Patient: sex M, age 67
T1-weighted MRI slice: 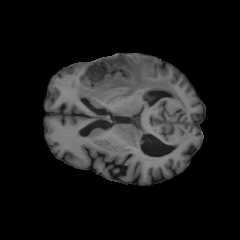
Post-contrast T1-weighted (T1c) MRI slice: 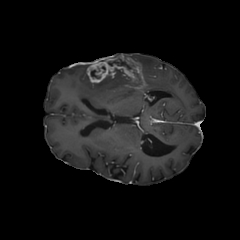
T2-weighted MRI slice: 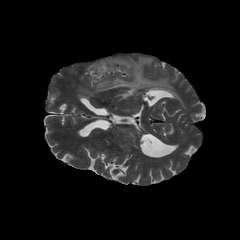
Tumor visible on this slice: yes
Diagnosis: Glioblastoma, IDH-wildtype
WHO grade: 4